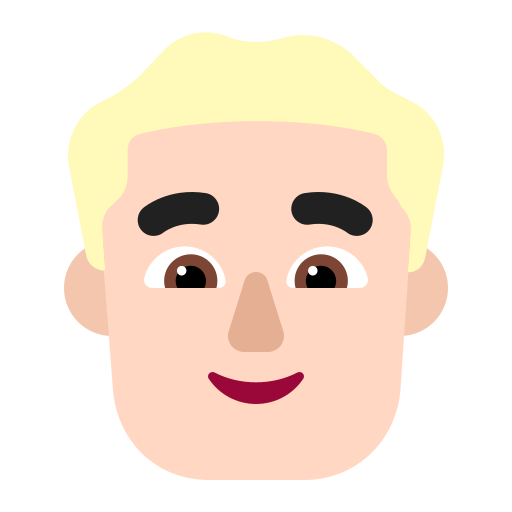
man blonde hair flat light